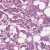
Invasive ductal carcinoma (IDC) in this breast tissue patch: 1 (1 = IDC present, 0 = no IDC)